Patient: sex M, age 72
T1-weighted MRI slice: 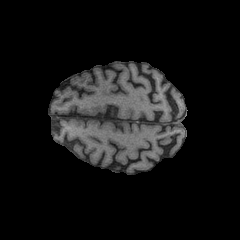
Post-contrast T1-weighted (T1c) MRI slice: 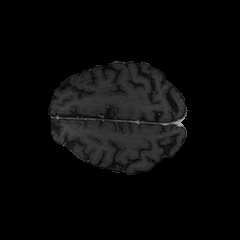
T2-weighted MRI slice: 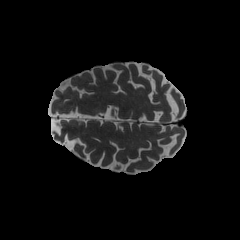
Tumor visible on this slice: no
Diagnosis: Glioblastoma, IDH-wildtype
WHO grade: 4